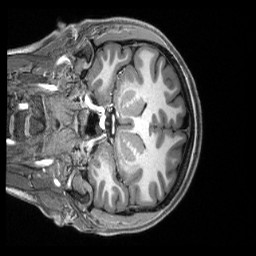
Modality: T1w
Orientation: coronal
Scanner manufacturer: siemens
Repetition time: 2.5 s
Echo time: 0.00231 s